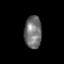
Tissue: prostate
Cell type: Epithelial cells
Senescence score: 0.3268
Nuclear area (px): 550
Mean DAPI intensity: 114.4